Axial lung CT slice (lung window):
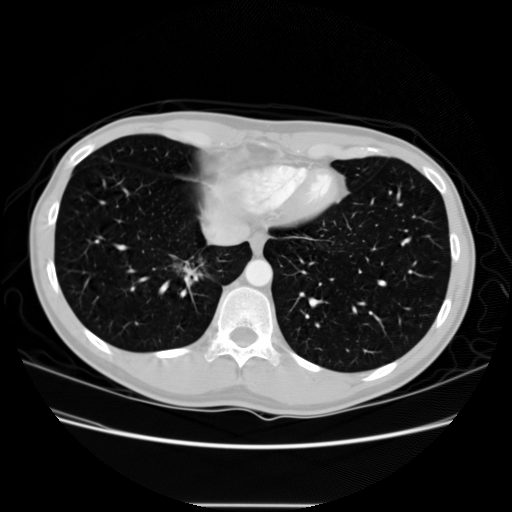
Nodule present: yes
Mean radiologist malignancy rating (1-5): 5